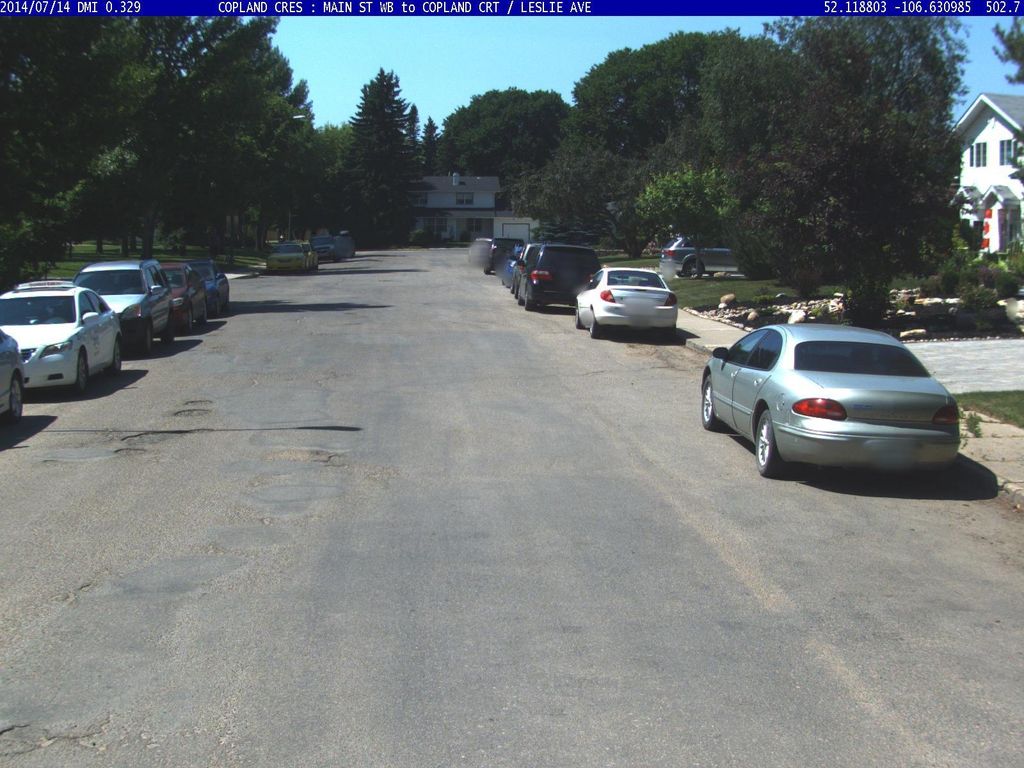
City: saskatoon